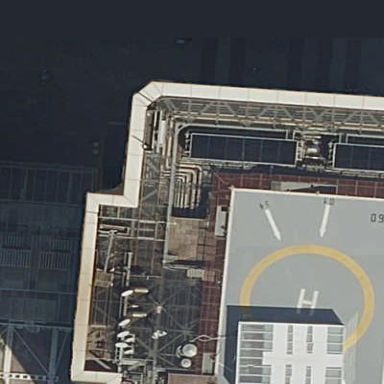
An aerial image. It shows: Image showing helipad at airport.